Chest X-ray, PA view. Patient: 47 years old, sex F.
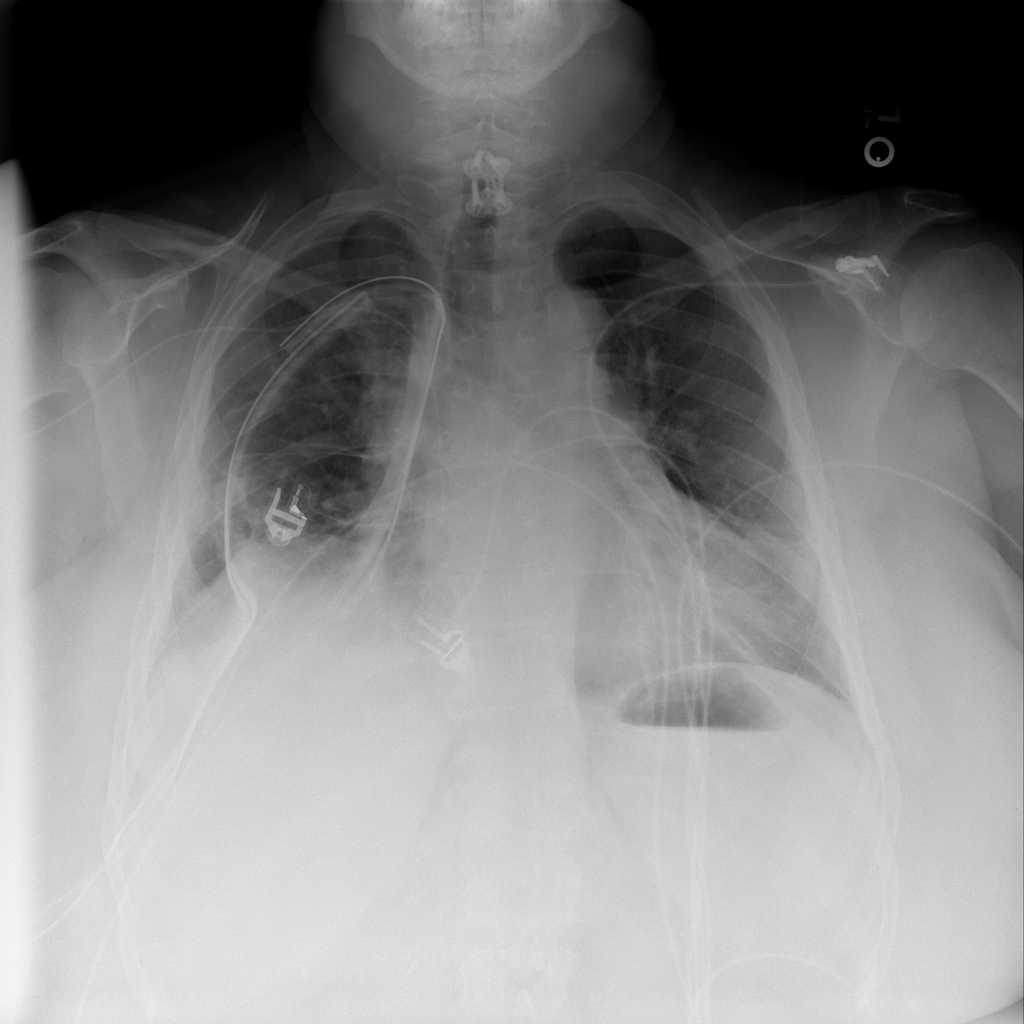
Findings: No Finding